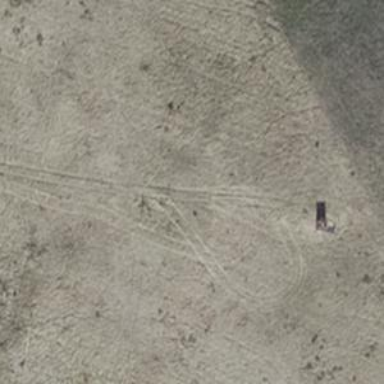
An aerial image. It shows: Hunting stand.